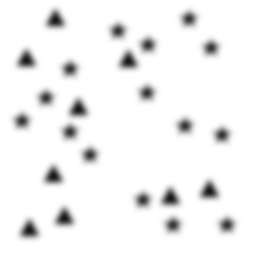
Squares: 0
Triangles: 9
Stars: 15
Total shapes: 24